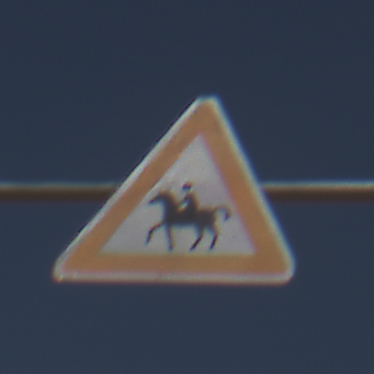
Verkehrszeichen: ReiterRechts
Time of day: Midday
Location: Outdoor (Nature)
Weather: Clear
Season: NotSpecified
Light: Natural